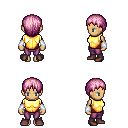
a pixel art fantasy rpg character, female body template, human, tanned skin, gold chest armor, magenta pants, pink plain hairstyle, white cloth bracers, maroon shoes, four views (front, back, left, right), 2x2 character sprite sheet, small pixel art, hard edges, no anti-aliasing